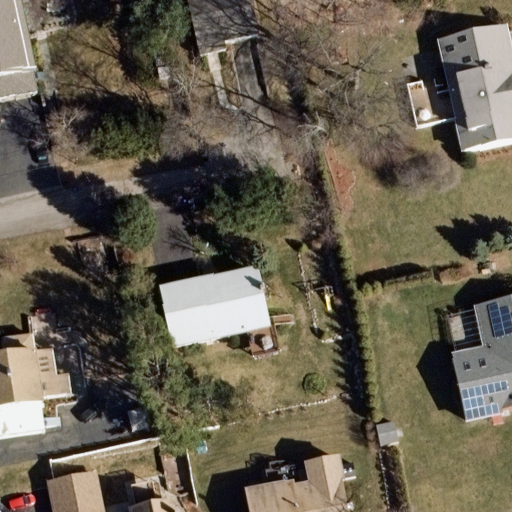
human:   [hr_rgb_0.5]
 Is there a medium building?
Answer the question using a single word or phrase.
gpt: yes

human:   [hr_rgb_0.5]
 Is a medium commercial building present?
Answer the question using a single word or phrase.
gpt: no

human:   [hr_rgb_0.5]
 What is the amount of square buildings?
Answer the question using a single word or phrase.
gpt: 0

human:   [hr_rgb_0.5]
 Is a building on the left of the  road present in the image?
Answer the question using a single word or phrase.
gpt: yes

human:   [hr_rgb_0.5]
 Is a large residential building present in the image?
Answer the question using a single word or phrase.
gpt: no

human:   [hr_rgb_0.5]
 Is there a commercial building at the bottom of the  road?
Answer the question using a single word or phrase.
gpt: no

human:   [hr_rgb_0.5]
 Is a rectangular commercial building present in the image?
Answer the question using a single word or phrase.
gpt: no

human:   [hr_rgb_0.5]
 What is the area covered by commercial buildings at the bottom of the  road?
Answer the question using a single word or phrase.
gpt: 0m2

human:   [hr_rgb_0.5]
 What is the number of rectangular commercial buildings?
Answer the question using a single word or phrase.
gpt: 0

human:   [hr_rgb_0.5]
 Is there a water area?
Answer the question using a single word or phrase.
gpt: no

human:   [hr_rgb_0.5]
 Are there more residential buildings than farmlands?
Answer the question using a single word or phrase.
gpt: yes

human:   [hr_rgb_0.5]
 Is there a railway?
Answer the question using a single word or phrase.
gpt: no

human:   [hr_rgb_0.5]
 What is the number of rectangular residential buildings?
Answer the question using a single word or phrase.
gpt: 5

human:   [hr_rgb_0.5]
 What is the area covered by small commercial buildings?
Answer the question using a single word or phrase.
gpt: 0m2

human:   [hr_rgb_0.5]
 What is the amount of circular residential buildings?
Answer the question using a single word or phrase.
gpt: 0

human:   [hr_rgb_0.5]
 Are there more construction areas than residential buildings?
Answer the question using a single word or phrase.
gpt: no

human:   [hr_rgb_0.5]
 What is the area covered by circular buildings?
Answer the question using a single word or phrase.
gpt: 0m2

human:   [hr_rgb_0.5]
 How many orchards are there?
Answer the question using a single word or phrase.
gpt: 0

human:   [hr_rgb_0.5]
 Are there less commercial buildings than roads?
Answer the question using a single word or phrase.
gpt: yes

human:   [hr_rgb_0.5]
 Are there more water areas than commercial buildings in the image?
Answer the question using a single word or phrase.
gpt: no

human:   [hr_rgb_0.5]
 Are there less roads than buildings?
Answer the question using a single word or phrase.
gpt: yes

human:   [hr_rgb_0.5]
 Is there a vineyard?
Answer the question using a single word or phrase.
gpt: no

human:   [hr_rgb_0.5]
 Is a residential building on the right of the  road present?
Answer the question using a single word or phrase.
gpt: yes

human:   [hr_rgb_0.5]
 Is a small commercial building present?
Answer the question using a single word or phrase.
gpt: no

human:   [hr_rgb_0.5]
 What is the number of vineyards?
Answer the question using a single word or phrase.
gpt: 0

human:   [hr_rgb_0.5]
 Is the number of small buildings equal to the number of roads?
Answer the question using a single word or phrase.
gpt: no

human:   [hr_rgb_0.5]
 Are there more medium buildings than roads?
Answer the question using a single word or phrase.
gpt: yes

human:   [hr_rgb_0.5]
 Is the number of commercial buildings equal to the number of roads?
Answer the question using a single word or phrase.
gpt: no

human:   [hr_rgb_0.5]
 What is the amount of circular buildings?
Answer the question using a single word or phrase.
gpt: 0

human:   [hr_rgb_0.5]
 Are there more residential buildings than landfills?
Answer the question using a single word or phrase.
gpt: yes

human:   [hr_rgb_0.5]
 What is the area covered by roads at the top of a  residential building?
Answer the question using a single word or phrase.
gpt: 0m2

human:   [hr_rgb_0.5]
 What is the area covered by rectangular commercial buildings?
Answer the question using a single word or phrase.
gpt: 0m2

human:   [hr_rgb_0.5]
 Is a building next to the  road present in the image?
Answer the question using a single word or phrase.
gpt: yes

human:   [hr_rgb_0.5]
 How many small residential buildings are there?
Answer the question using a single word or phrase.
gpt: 5

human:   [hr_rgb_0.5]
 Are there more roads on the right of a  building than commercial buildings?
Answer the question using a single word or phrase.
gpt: yes

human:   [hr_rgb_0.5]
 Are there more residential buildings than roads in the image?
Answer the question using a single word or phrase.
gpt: yes